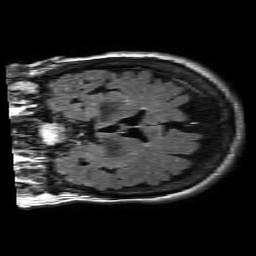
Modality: FLAIR
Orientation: coronal
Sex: female
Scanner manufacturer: philips
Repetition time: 11 s
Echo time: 0.125 s